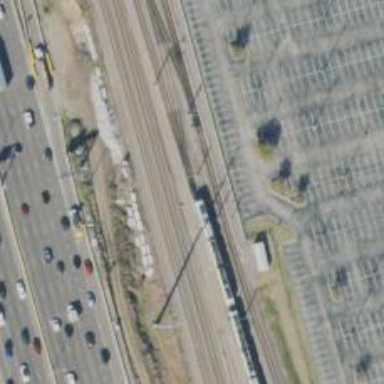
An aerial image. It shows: Light rail railway line with electrification through contact lines.